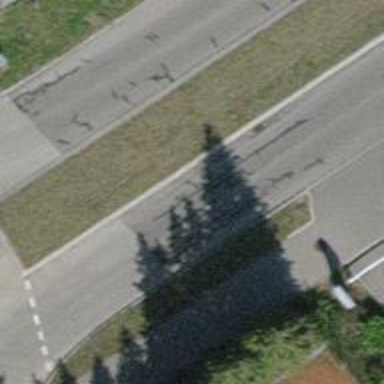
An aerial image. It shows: Secondary road with concrete surface.